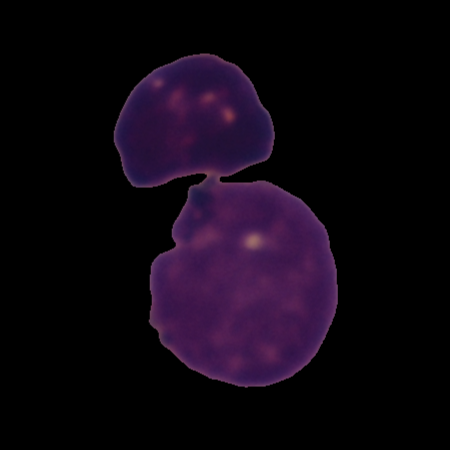
Label: healthy